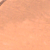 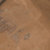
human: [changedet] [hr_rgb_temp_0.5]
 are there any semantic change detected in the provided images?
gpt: A few houses were edified.